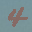
Label: 4